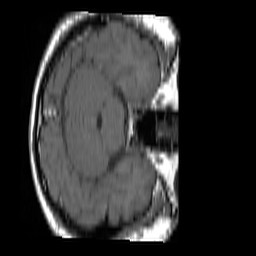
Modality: T1w
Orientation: axial
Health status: ill
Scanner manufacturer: siemens
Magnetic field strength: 1.5 T
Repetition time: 0.477 s
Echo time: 0.0081 s